Question: This is an example of click button to pop up an alert.
'''
<script type="text/javascript"
src="http://ajax.googleapis.com/ajax/libs/jquery/1.7.1/jquery.min.js">
</script>
'''
If the above part is put in 'head' part, it works.
If the above part is put like below, it does not work.

This drives me crazy since in an open source code, the author said that if the script source is put at the end of html, the page will load faster. I spent a lot of time to figure out why the source code do not work and I found out that the reason in the position of the script src part.
However, when I test on
<URL>
the position of the script is not important.
Could anybody please explain why?
I am using Google App Engine and tested on Firefox browser.
Additional info: I am using <URL>. Please download and check the index.html,
The author put all script source at the end of document and it works. Why???????
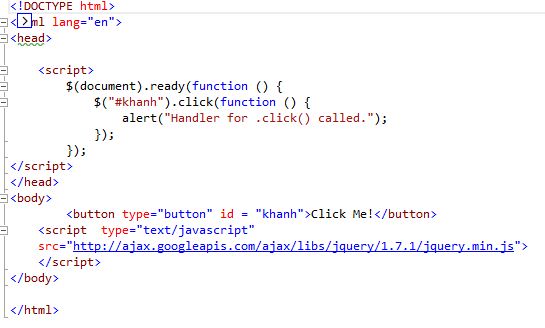
Answer: Yes its true that you should include your script at the bottom of the page, In your case you are calling jquery function even before core library has loaded. You will have to include your script after jquery library because functions are defined in the library and as the code executes these function has to be referenced
'''
//At the bottom of the page
<script type="text/javascript"
src="http://ajax.googleapis.com/ajax/libs/jquery/1.7.1/jquery.min.js">
</script>
<script>
$(document).ready("#button").click(function() {
alert('button clicked');
});
</script>
'''
<URL>
Thats because you have selected to load jquery library on load(Look at the left hand side), so your library is included in the DOM on body load i.e. in your fiddle your giving position of library is redundant
'''
<script>
$(document).ready("#button").click(function() { //Included at the header, jquery object like $ and function like ready not declared yet !!!
alert('button clicked');
});
</script>
'''
AT the bottom of the page
'''
//Contains all the jquery functions
<script type="text/javascript"
src="http://ajax.googleapis.com/ajax/libs/jquery/1.7.1/jquery.min.js">
</script>
'''